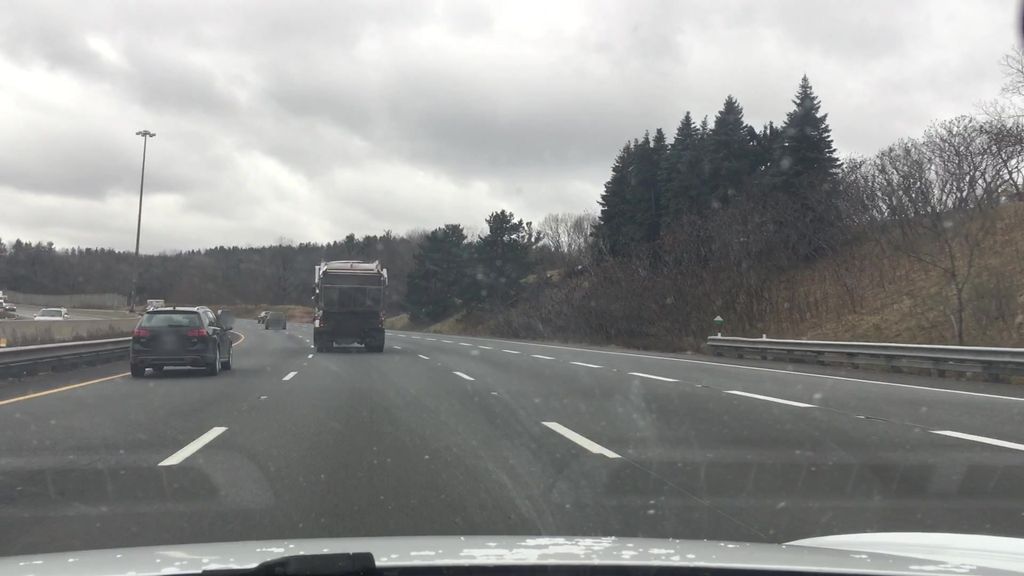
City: hamilton